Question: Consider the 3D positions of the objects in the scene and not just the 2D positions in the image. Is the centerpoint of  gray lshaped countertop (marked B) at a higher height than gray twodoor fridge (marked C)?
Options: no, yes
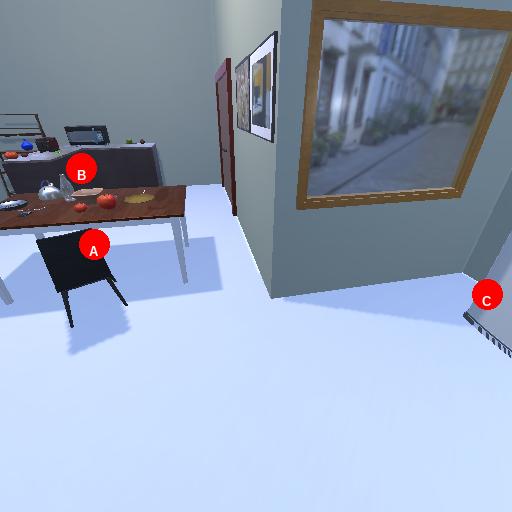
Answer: no